Question: I have table like:

I wanted to get all DeviceID which have key=1 more then 1 time. Like device ID= 3 have two rows with key=1, same as 4. What is the query to get that result?
I tried a lot but couldn't find any solution. It seems not possible with 'group by' and 'having' clause.
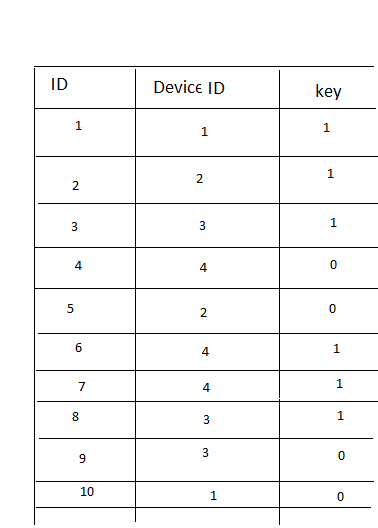
Answer: You should be able to use 'GROUP BY' and 'HAVING' to get the 'DeviceIds' with more than one row:
'''
select deviceid
from yourtable
where key = 1
group by deviceid
having count(key) > 1
'''
See <URL>